Interaction volume radius: 5 \u00c5
Interaction volume height: 25 \u00c5
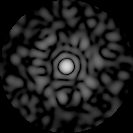
Disorder parameter: 0.8467